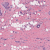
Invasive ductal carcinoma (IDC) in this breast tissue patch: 1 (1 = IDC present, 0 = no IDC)